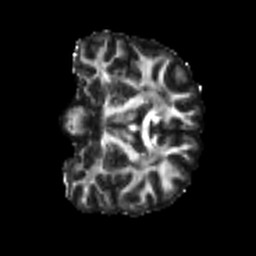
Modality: FA
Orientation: coronal
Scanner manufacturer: siemens
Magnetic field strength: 3 T
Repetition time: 4 s
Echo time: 0.0594 s